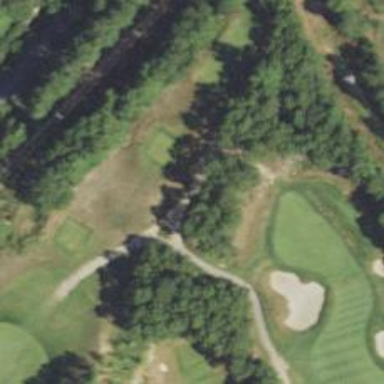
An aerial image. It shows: Path designated for golf carts.